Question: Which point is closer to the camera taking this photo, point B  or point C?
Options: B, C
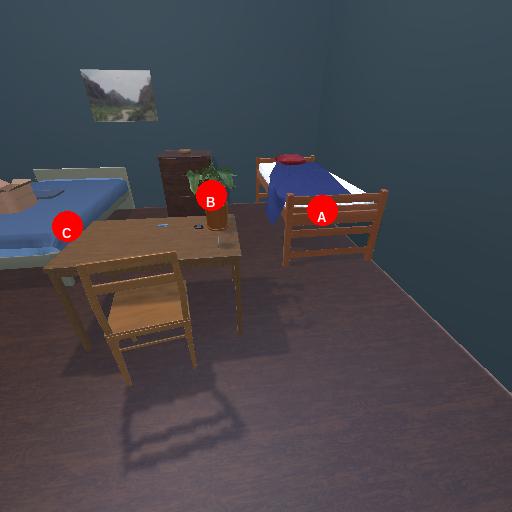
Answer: B